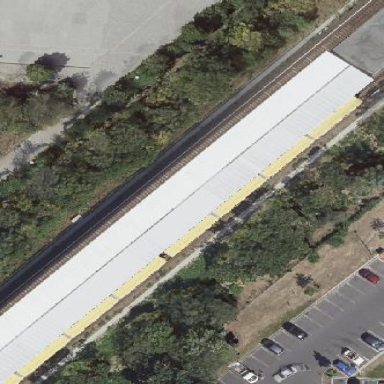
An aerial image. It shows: Platform at the railway station with shelter for public transport.